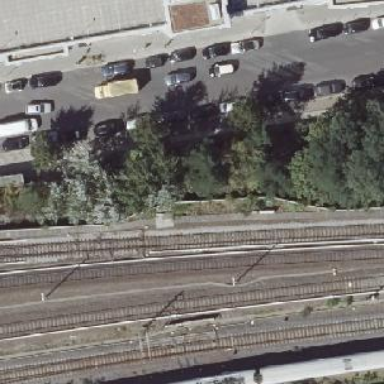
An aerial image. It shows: Railway milestone.